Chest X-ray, AP view. Patient: 75 years old, sex F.
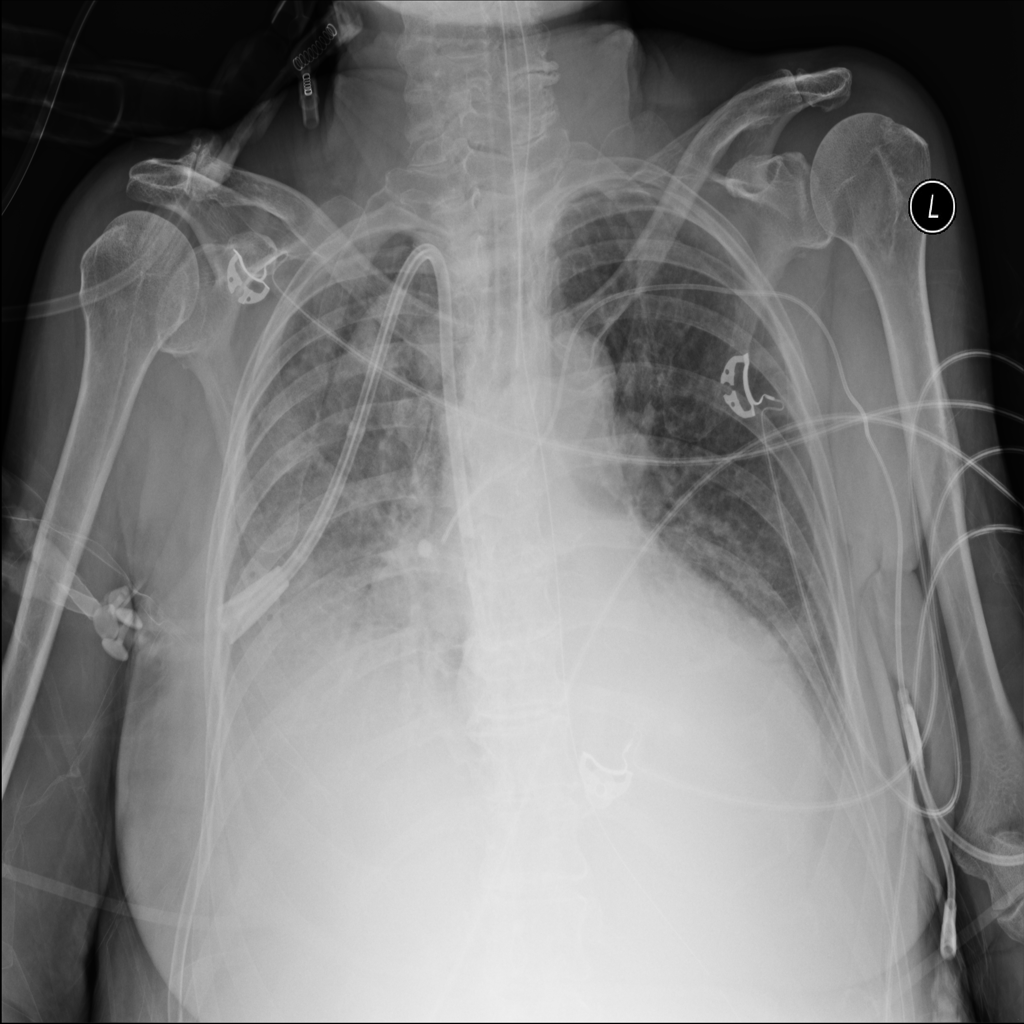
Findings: Consolidation